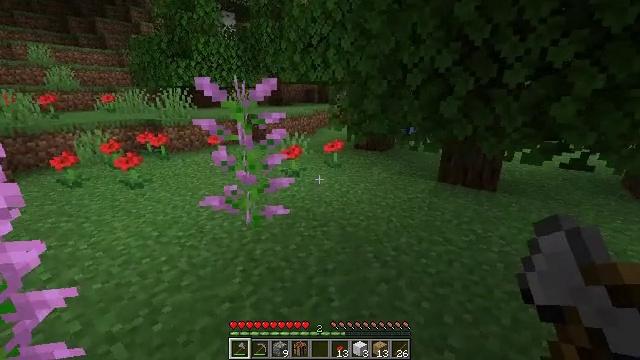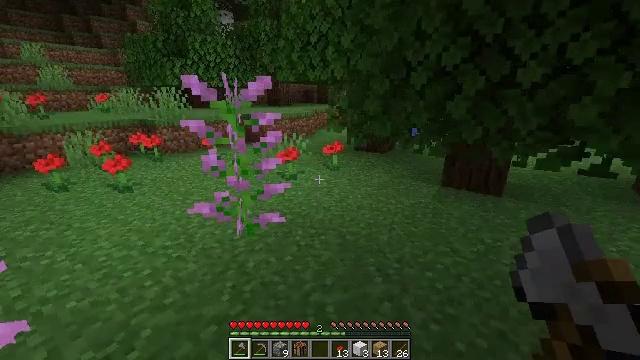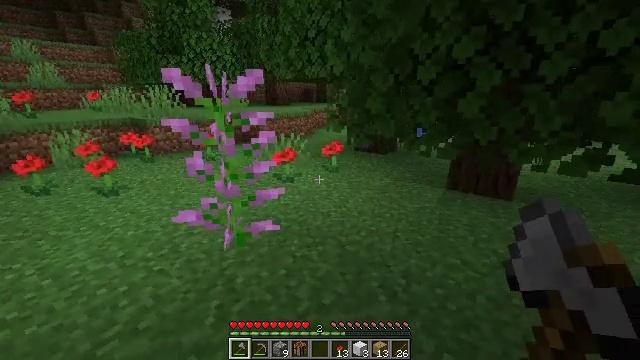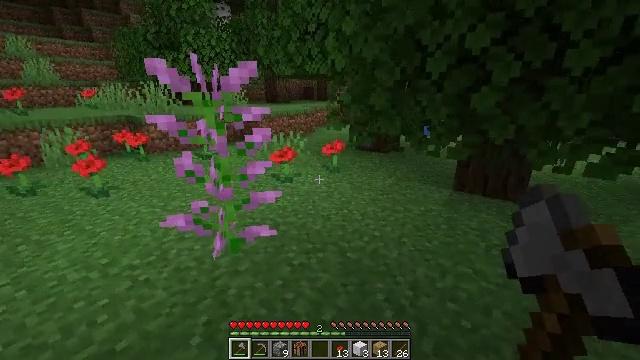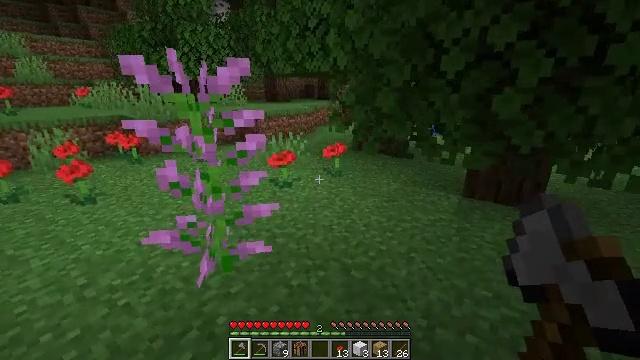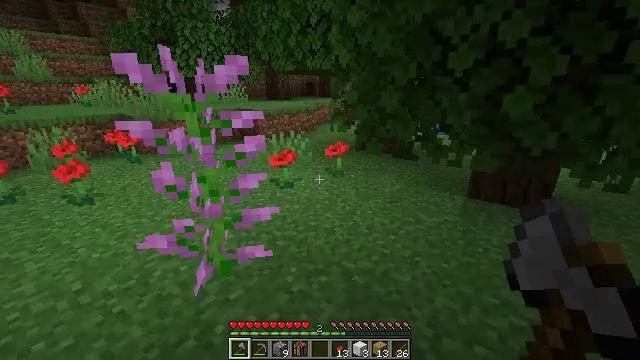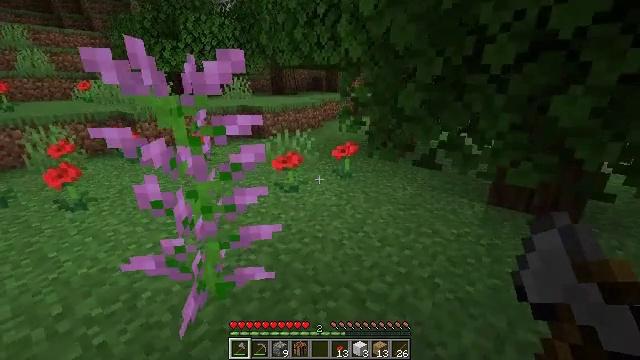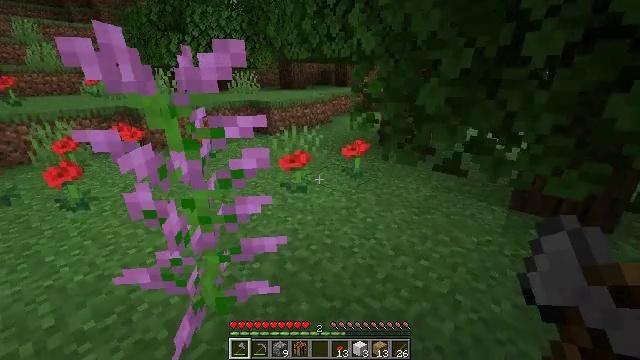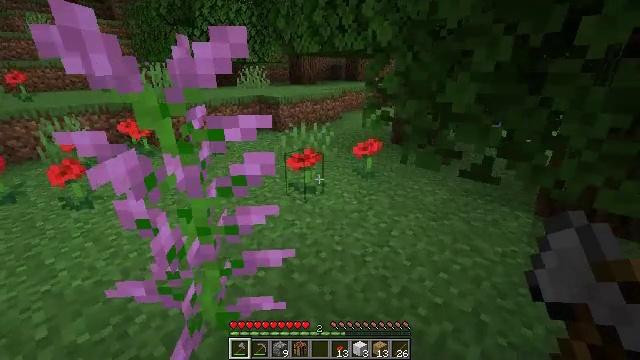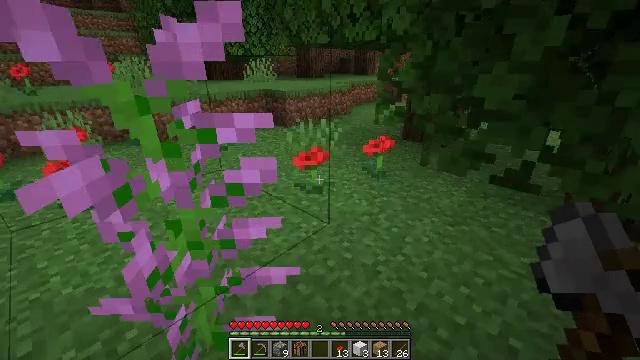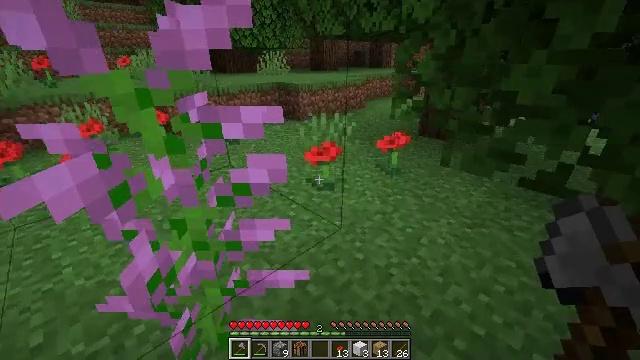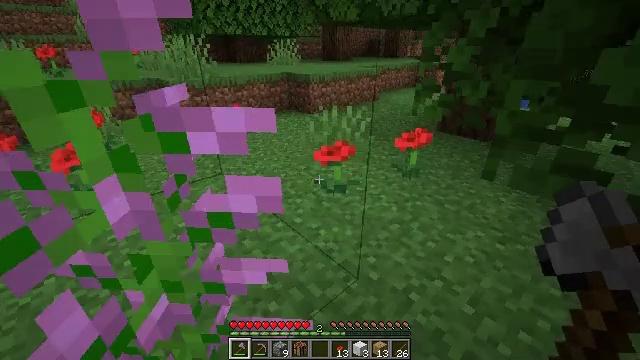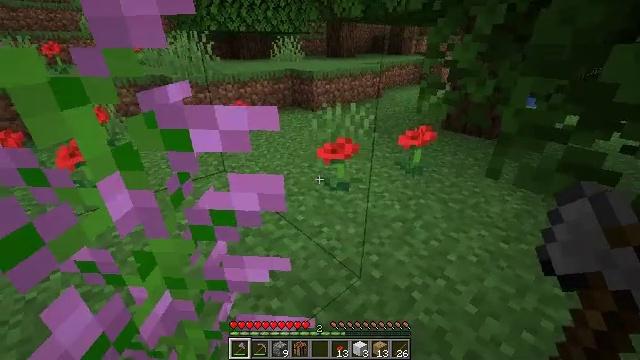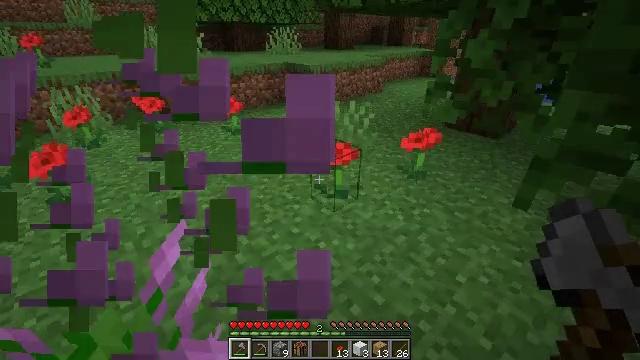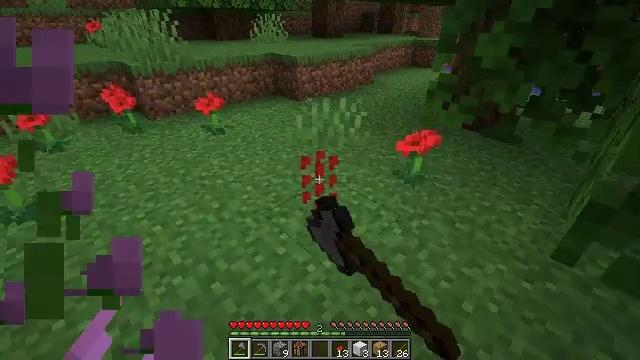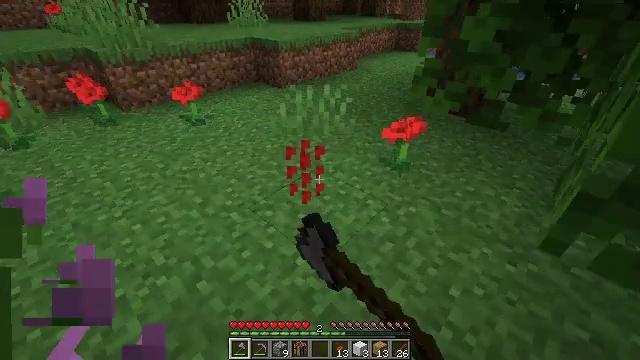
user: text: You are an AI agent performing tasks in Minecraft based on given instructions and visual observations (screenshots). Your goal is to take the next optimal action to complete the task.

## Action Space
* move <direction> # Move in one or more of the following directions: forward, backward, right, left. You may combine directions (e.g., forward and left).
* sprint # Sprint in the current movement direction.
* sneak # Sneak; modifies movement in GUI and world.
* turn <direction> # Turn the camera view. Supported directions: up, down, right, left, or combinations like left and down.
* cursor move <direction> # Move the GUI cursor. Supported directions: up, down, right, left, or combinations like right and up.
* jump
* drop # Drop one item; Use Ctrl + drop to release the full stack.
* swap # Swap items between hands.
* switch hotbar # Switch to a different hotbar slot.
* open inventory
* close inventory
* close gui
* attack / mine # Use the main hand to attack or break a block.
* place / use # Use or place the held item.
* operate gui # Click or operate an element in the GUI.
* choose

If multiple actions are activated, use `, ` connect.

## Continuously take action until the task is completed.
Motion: motion action
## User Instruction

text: Collect lilac by left-clicking.
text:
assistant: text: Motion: move forward
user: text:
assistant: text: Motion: move forward
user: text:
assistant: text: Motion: move forward
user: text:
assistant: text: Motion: move forward
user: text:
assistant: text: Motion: move forward
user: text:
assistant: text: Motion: move forward, turn left and down
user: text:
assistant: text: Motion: move forward, turn left and down
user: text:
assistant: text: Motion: move forward, turn left and down
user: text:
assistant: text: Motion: move forward, turn left and down
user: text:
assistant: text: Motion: move forward, turn left and down
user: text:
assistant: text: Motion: move forward, turn left and down
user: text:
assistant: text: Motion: move forward
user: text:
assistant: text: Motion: move forward, turn down, attack / mine
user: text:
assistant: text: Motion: move forward, turn right and down, attack / mine
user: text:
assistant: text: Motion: move forward, turn right and down
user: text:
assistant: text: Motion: move forward, turn right and down
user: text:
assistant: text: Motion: move forward, turn right
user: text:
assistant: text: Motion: no_op